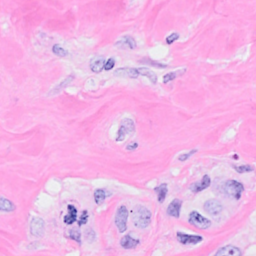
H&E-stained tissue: Breast